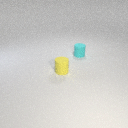
small yellow rubber cylinder in front of small cyan rubber cylinder